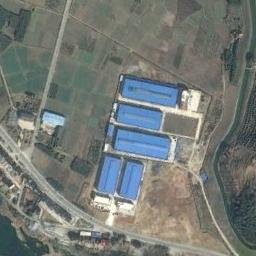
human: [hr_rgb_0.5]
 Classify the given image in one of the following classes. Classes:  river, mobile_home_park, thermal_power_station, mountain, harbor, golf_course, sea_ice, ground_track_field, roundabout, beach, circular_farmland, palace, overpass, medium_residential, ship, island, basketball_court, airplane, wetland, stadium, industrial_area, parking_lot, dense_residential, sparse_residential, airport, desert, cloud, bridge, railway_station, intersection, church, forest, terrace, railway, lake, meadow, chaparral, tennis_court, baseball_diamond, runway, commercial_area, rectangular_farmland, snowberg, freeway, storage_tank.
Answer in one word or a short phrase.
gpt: industrial_area